Question: I have this view:

It basically consists of the 4 groups I have named. Groups A & B should naturally be at the top of the view. So I have anchored them to the top.
> In Group A, both labels are anchored to the top and left by leading
and topspaces to superview.In Group B, the top image and label are anchored to the top right and
then the other 2 images and 2 labels are anchored to the THEM, so they
move together.In Group C, the lowest label is anchored to the bottom and the others
to IT, so they all move together.
What should I do with Group D? I want it to remain in the center of the view, vertically speaking. Basically I want the content to fit the screen vertically because in iPhone 5, there is a lot of empty space between Group D and Group C, which I understand why. What I want to visualize is what would be the best way to make it always cover the screen vertically?
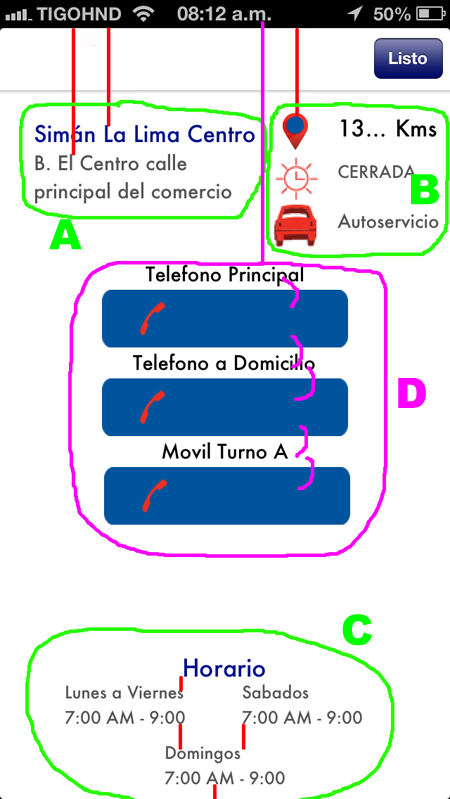
Answer: Create a container view, pinning the vertical center to the superview's vertical center. Put your subviews inside that, with vertical constraints between them and between the top subview and the top of the container view, and the bottom subview and the bottom of the container view.
Container views make a lot of Autolayout problems much simpler.